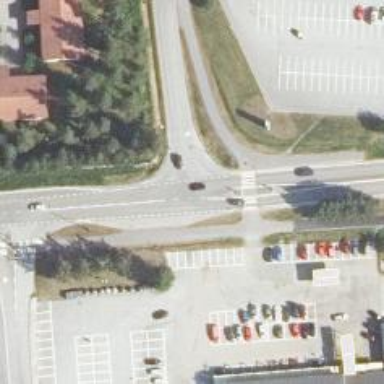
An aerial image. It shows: Tertiary road.